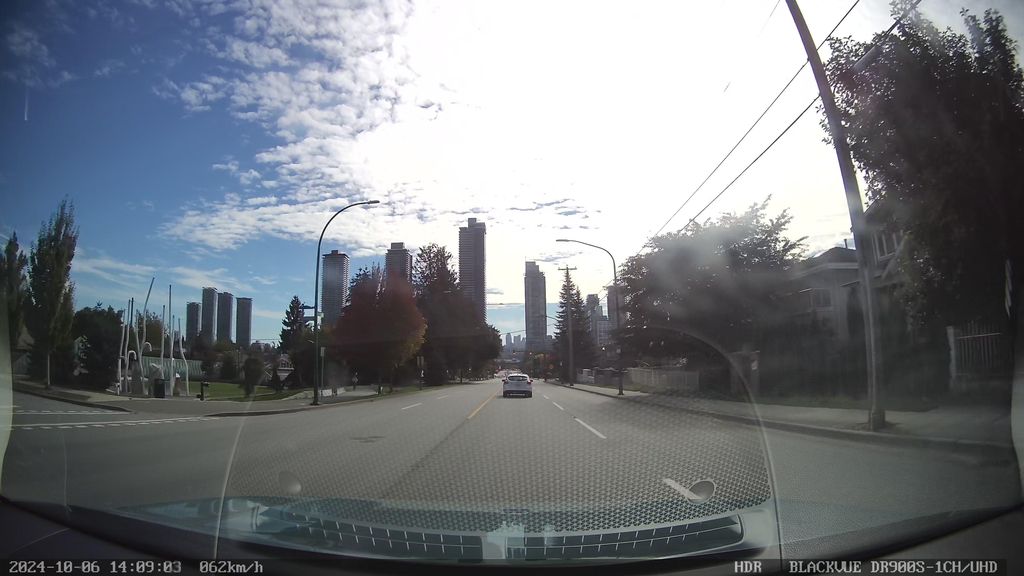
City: vancouver